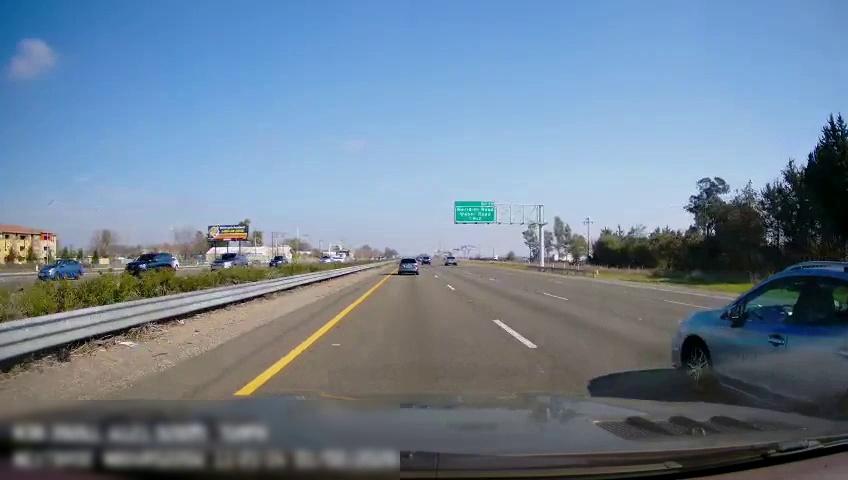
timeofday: Day
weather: Sunny
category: Drivable Space
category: Drivable Space
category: Vehicles | Car
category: Vehicles | Car
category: Vehicles | Car
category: Vehicles | Car
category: Vehicles | SUV
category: Vehicles | SUV
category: Vehicles | Car
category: Vehicles | Car
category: Vehicles | Car
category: Lanes | Current Lane
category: Lanes | Current Lane
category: Lanes | Alternate Lane
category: Lanes | Alternate Lane
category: Lanes | Alternate Lane
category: Traffic | Signs